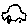
Label: car